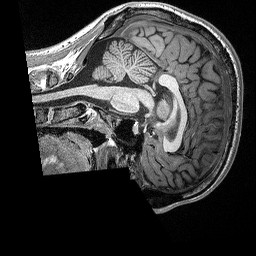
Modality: T1w
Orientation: sagittal
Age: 21
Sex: male
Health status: healthy
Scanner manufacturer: siemens
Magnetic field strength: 3 T
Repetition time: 2.3 s
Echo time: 0.00298 s